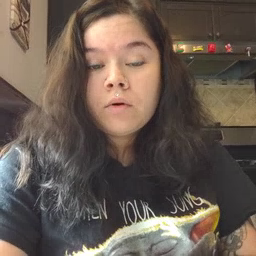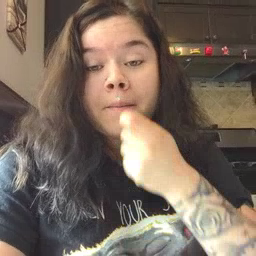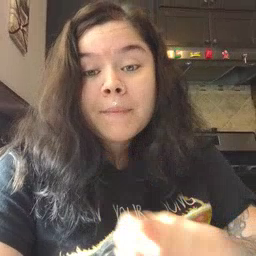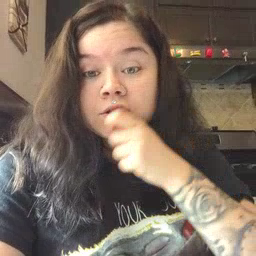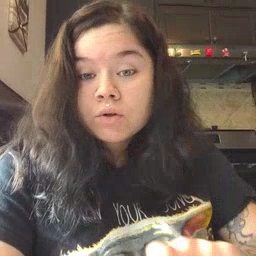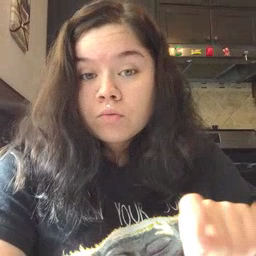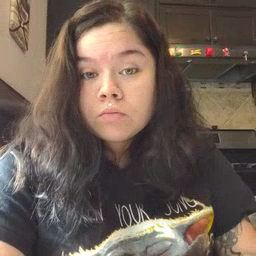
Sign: pencil